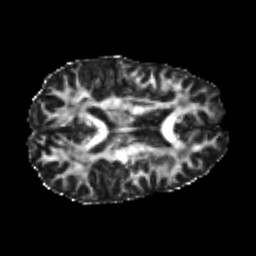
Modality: FA
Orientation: axial
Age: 25
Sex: male
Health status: healthy
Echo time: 0.074 s